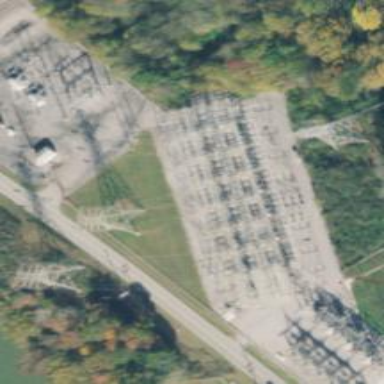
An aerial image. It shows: Power substation.